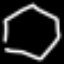
Label: octagon